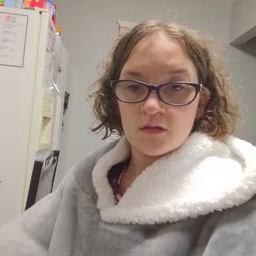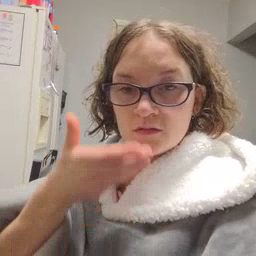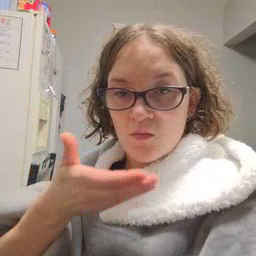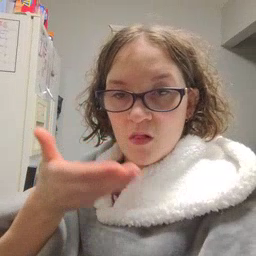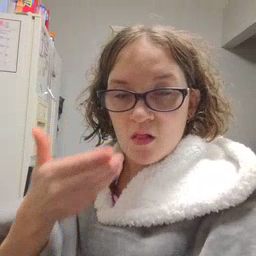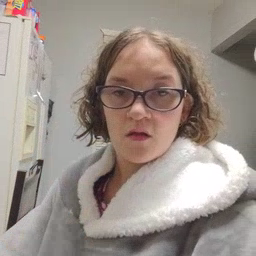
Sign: cereal